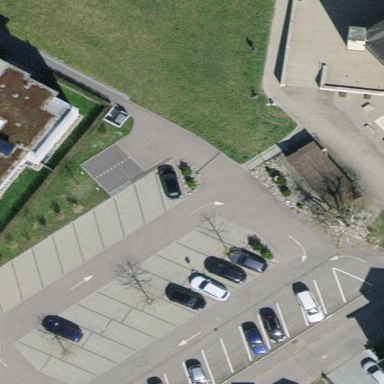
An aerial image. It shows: Parking area with surface.